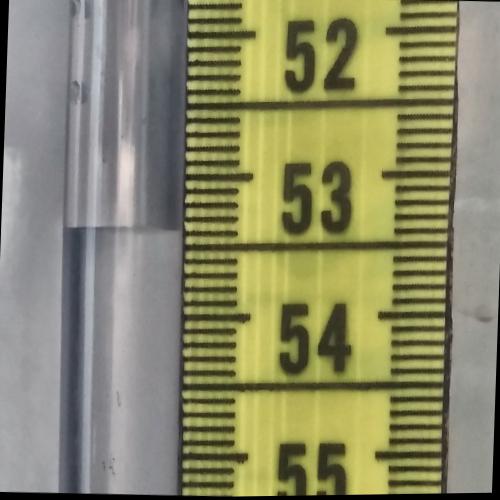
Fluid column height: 53.4 cm